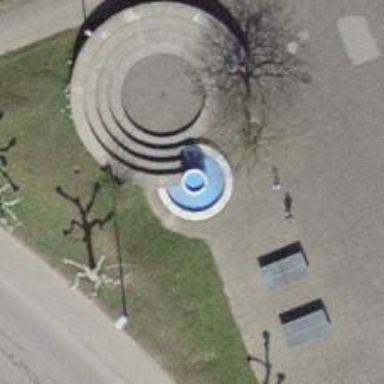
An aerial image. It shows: Fountain.